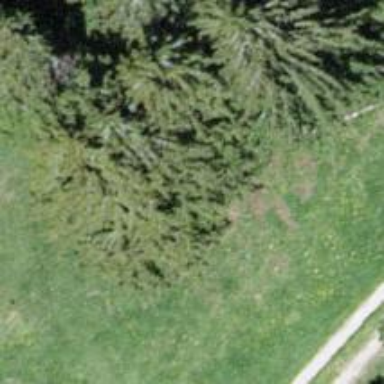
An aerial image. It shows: Needle-leaved tree in its natural environment.